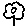
Label: flower